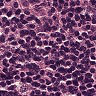
Metastatic tissue present: no